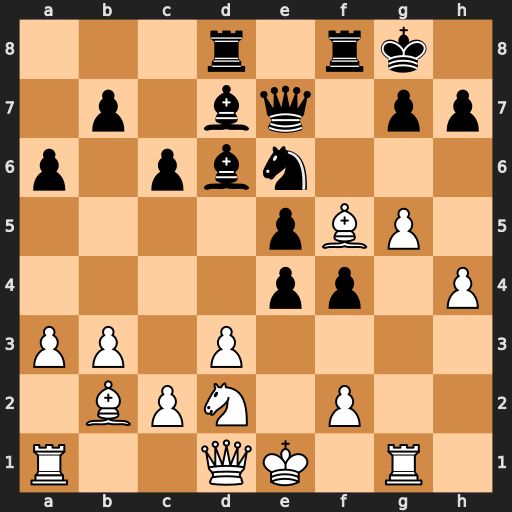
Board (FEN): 3r1rk1/1p1bq1pp/p1pbn3/4pBP1/4pp1P/PP1P4/1BPN1P2/R2QK1R1
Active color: w
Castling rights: Q
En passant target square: -
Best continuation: Bxh7+ Kxh7 Qh5+ Kg8 g6 Qxh4 Qxh4